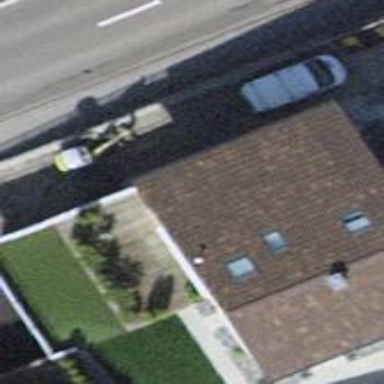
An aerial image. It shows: Garage.